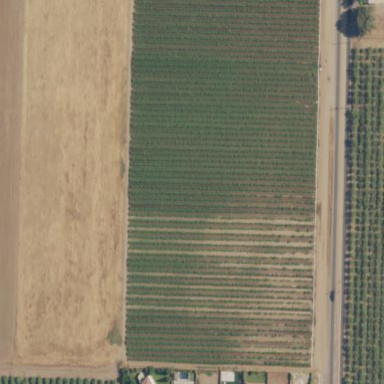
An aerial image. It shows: Vineyard growing grapes.